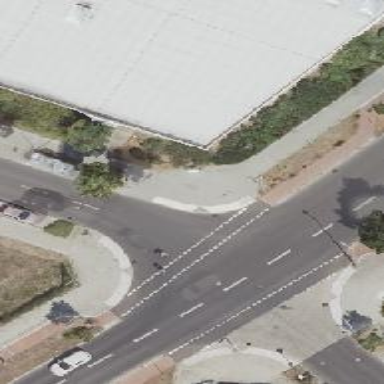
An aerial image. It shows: Road with "give way" sign.